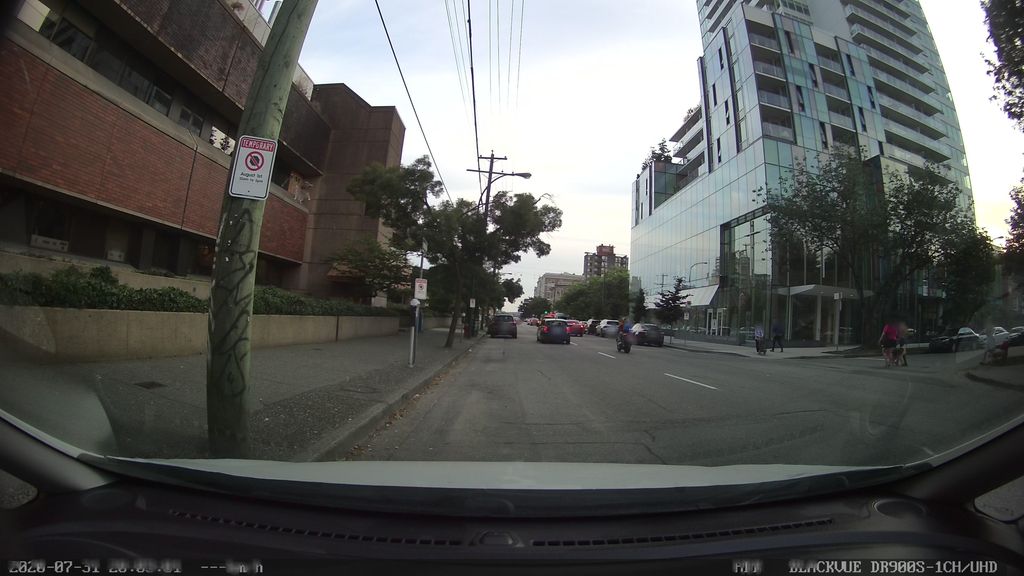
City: vancouver